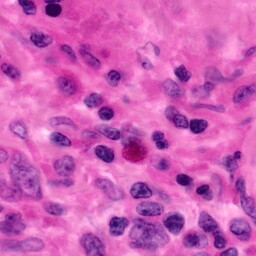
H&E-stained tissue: Pancreatic